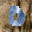
Label: 0